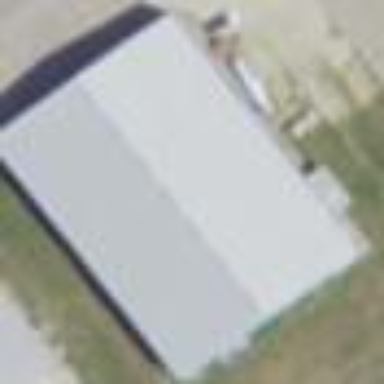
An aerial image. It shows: Building designed as airport hangar.